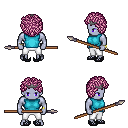
a pixel art fantasy rpg character, male body template, dark elf, purple skin, teal sleeveless shirt, white pants, pink curly afro hairstyle, iron tiara, bracelets, ghillies, spear, four views (front, back, left, right), 2x2 character sprite sheet, small pixel art, hard edges, no anti-aliasing